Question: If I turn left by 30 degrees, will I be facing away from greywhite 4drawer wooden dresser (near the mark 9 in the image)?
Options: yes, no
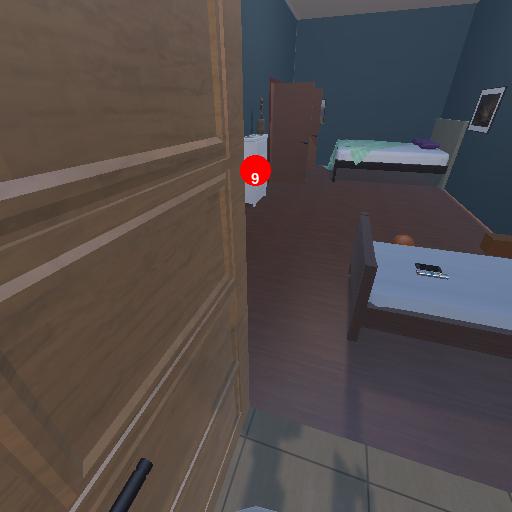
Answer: yes